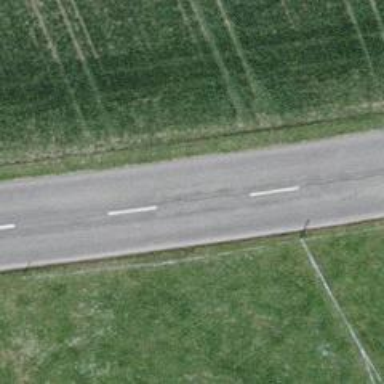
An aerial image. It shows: Unclassified road with asphalt surface.